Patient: sex M, age 48
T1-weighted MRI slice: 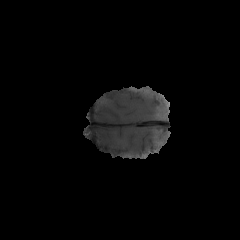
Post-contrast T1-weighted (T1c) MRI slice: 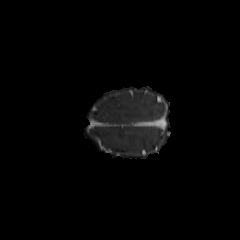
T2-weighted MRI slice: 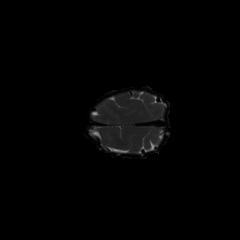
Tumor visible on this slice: no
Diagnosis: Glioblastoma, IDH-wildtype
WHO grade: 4